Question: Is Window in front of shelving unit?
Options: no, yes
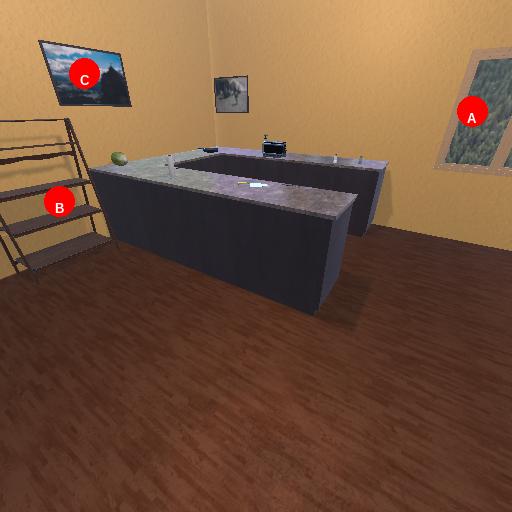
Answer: no